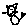
Label: cat